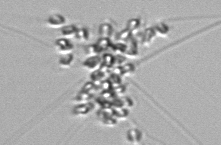
Label: Chaetoceros_didymus_TAG_external_flagellate